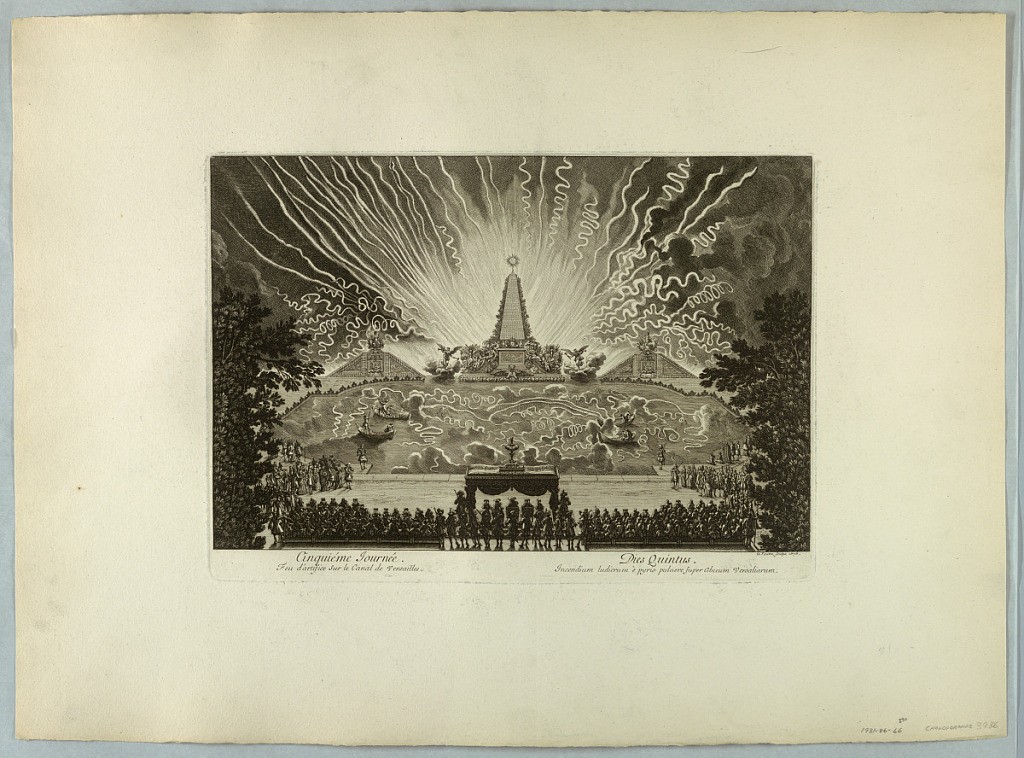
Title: Cinquiéme Journée. Feu d’artifice sur le Canal de Versailles (Day Five. Fireworks on the Canal of Versailles)
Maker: Jean Le Pautre, French, 1618–1682
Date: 1676
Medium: Black ink on rolled paper
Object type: Engraving
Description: Horizontal rectangle:  In the foreground the King sits under a canopy flanked by spectators seated in the stands.  At center, in the large basin, four men set off fireworks from boats.  Beyond, an obelisk flanked by figures of Fame.  At right and left, pyramidal structures with dolphin fountains and symbols of Victory.  In the background, rockets and fireworks.  Engraved on the plate at the lower left:  "Le Pautre, Sculps, 1676."  Inscription at lower left:  "Cinquieme Journee.  Feu d'artifice sure le canal de Versailles."  Lower right:  "Dies Quintus Incendium ludicrum e pyrio puluere super alueum Versaliarum."